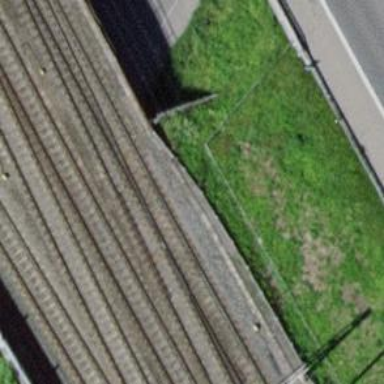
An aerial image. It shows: Railway bridge with single electrified track. It serves as siding with contact line for electrification.